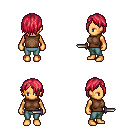
a pixel art fantasy rpg character, female body template, human, tanned skin, brown sleeveless shirt, teal pants, ruby red bangs hairstyle, dagger, four views (front, back, left, right), 2x2 character sprite sheet, small pixel art, hard edges, no anti-aliasing